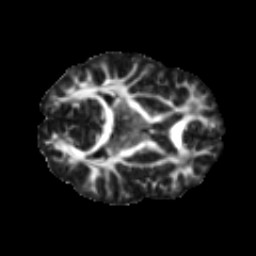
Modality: FA
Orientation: axial
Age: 16
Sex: male
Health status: ill
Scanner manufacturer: ge
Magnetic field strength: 3 T
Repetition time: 6.752 s
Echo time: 0.079 s